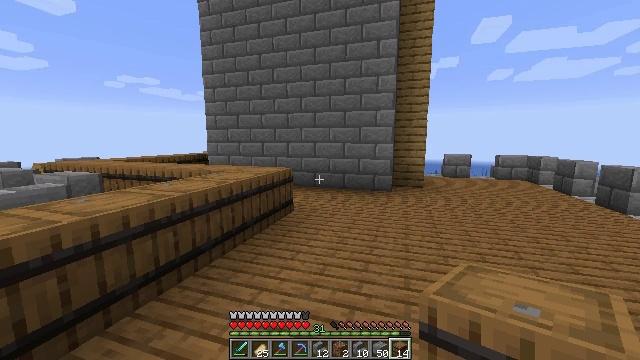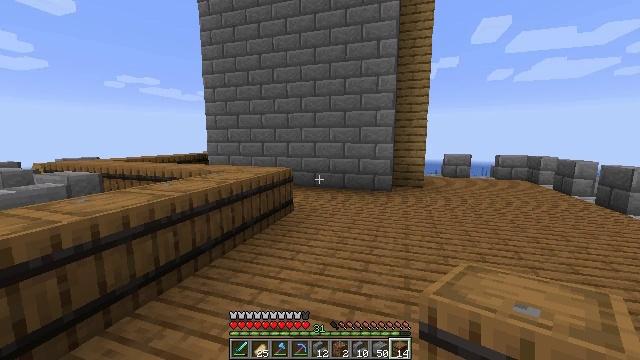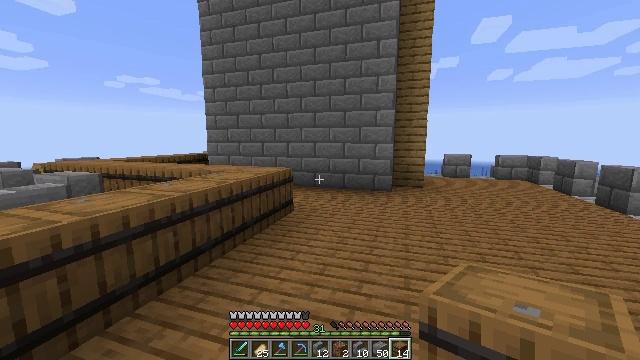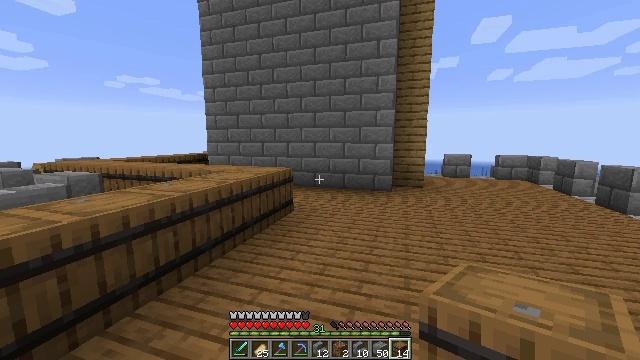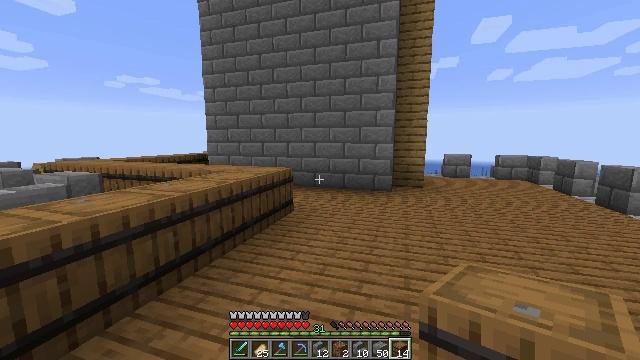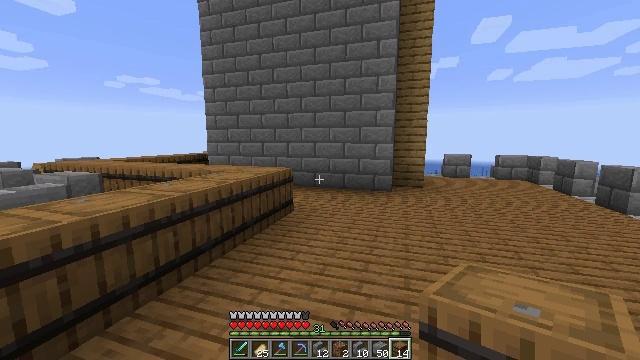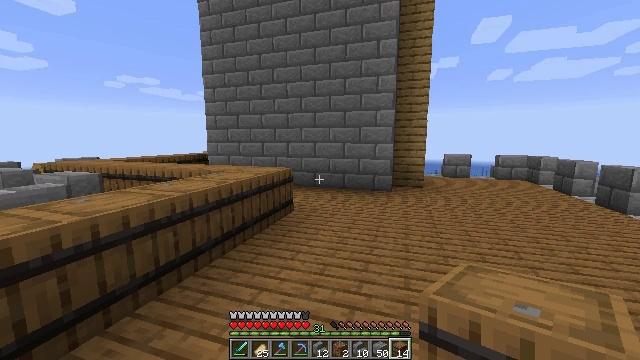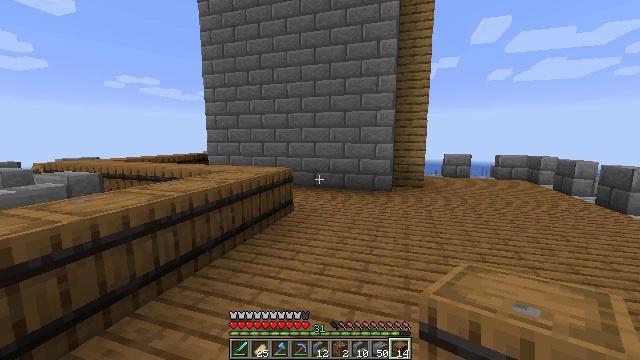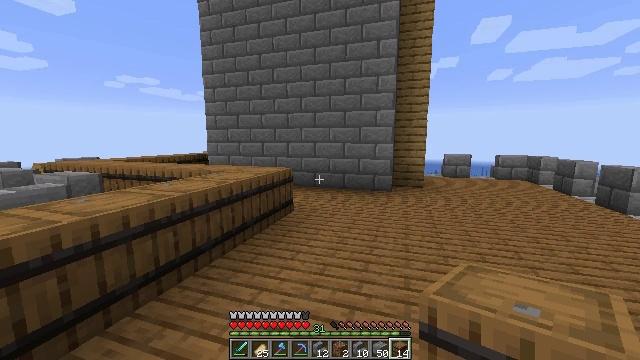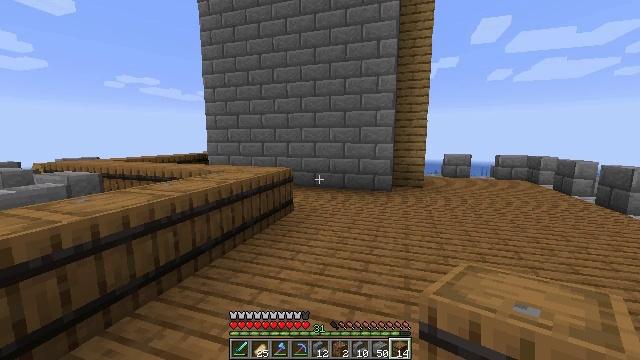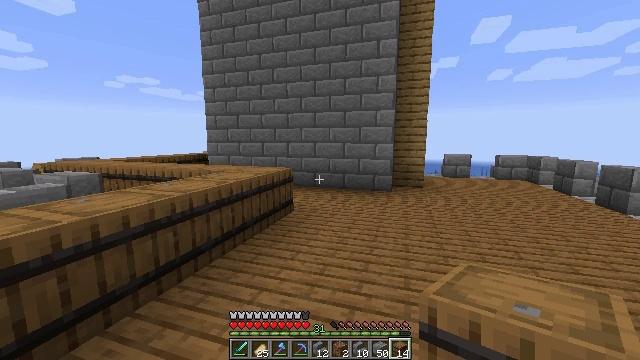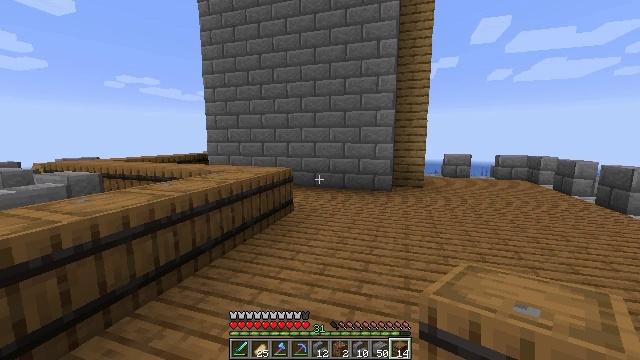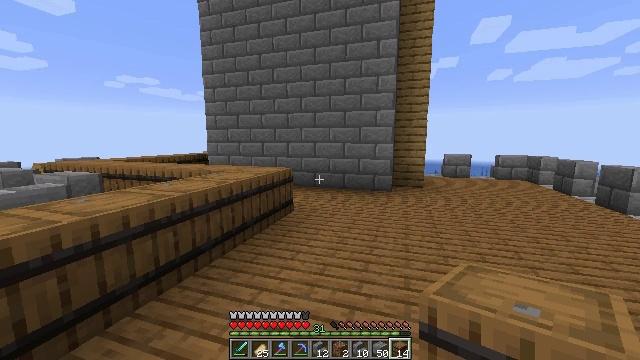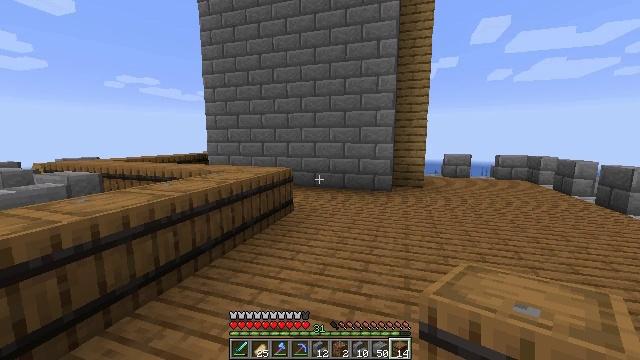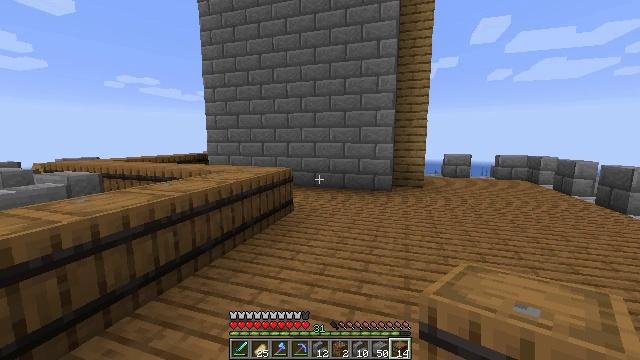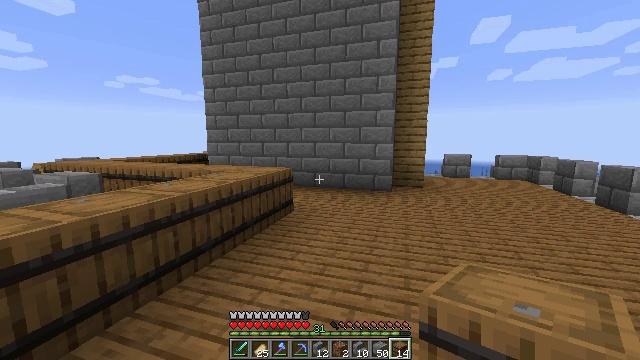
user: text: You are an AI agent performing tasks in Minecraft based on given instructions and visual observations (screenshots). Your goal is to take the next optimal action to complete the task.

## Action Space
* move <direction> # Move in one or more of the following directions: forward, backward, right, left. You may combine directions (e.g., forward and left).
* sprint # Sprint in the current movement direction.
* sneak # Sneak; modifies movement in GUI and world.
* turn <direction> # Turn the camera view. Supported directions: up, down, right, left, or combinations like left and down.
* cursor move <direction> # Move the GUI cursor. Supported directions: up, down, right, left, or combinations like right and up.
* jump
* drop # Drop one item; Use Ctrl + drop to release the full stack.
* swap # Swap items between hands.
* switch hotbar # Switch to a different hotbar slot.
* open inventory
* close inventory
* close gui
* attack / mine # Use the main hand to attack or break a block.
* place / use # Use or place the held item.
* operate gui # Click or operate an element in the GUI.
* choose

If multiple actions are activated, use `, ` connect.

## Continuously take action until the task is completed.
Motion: motion action
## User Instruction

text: Break the barrel to collect it.
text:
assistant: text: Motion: no_op
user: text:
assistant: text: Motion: no_op
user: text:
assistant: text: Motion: no_op
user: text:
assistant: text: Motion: no_op
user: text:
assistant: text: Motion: no_op
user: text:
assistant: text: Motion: no_op
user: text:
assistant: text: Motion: no_op
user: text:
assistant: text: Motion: no_op
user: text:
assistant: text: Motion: no_op
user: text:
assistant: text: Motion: no_op
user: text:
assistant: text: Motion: no_op
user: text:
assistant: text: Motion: no_op
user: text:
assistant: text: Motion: no_op
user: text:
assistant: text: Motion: no_op
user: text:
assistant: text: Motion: no_op
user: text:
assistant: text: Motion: no_op
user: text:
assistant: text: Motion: no_op
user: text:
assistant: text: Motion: no_op
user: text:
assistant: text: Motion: no_op
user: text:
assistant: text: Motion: no_op
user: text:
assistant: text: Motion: no_op
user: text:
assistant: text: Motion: no_op
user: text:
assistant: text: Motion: no_op
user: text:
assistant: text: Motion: no_op
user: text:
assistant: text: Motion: no_op
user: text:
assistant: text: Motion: no_op
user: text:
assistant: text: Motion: no_op
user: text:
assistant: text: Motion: no_op
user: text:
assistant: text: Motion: no_op
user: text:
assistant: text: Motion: no_op